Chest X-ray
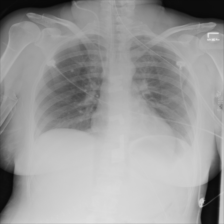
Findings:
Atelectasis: negative
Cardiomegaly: negative
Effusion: negative
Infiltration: negative
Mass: negative
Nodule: negative
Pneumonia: negative
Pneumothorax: negative
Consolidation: negative
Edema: negative
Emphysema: negative
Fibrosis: negative
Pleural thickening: negative
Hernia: negative